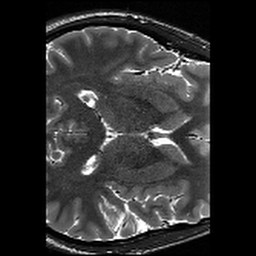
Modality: T2w
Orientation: axial
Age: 25
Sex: male
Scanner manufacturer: siemens
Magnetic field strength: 3 T
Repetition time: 13.15 s
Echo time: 0.082 s